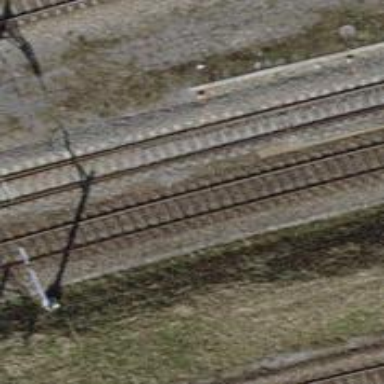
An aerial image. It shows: Railway switch.